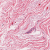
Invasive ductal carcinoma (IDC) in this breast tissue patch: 0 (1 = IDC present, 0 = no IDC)